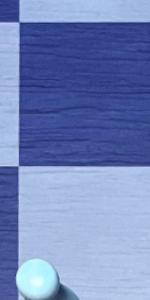
Label: Empty